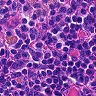
Metastatic tissue present: no